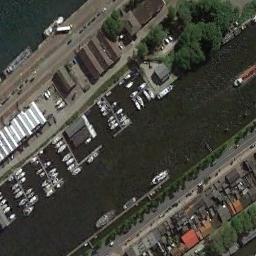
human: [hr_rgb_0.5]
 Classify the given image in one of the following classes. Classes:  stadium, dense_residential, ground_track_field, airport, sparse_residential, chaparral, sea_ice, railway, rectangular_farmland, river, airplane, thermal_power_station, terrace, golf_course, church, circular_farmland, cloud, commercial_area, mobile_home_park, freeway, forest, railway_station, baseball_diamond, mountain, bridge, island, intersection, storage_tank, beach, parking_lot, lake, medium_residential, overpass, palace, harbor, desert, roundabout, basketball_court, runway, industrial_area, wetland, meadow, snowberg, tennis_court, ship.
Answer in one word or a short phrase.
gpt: harbor